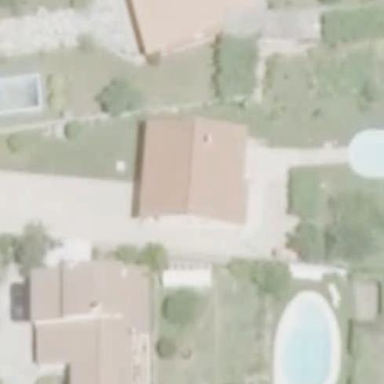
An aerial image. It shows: Simple house.